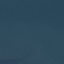
Land use / land cover: SeaLake